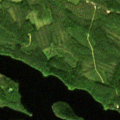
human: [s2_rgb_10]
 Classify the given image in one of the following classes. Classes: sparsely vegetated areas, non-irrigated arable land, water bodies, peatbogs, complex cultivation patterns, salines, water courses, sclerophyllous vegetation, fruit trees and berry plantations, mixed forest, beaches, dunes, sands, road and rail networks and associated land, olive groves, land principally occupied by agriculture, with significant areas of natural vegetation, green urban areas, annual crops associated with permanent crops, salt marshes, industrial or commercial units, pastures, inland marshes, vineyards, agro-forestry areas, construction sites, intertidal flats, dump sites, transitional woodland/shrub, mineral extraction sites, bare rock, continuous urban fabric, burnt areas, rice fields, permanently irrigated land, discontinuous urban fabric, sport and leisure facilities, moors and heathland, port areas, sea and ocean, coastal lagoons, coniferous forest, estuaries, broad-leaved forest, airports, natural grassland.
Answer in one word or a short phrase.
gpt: coniferous forest, mixed forest, water bodies